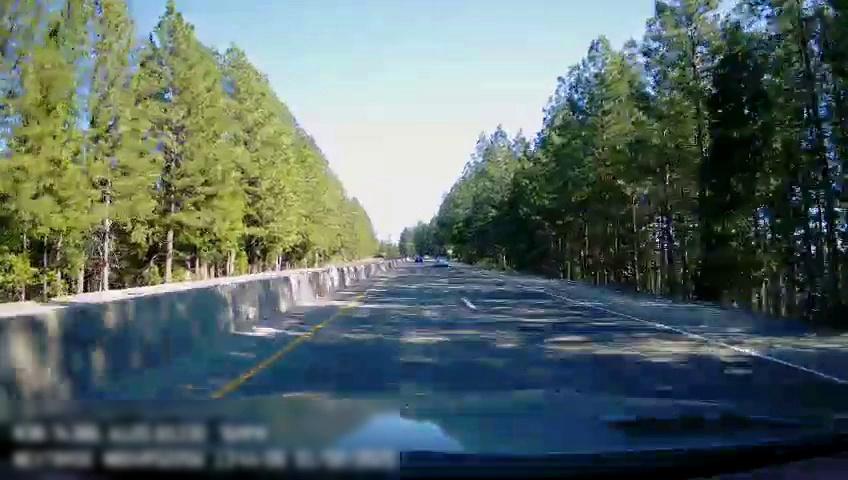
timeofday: Day
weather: Sunny
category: Drivable Space
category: Drivable Space
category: Vehicles | Car
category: Lanes | Alternate Lane
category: Lanes | Current Lane
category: Lanes | Alternate Lane